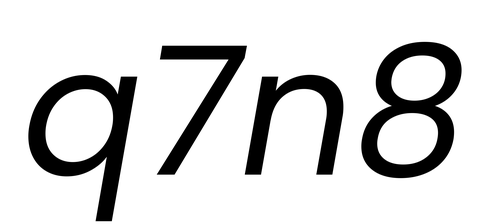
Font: Poppins-Italic